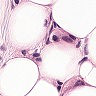
Metastatic tissue present: yes